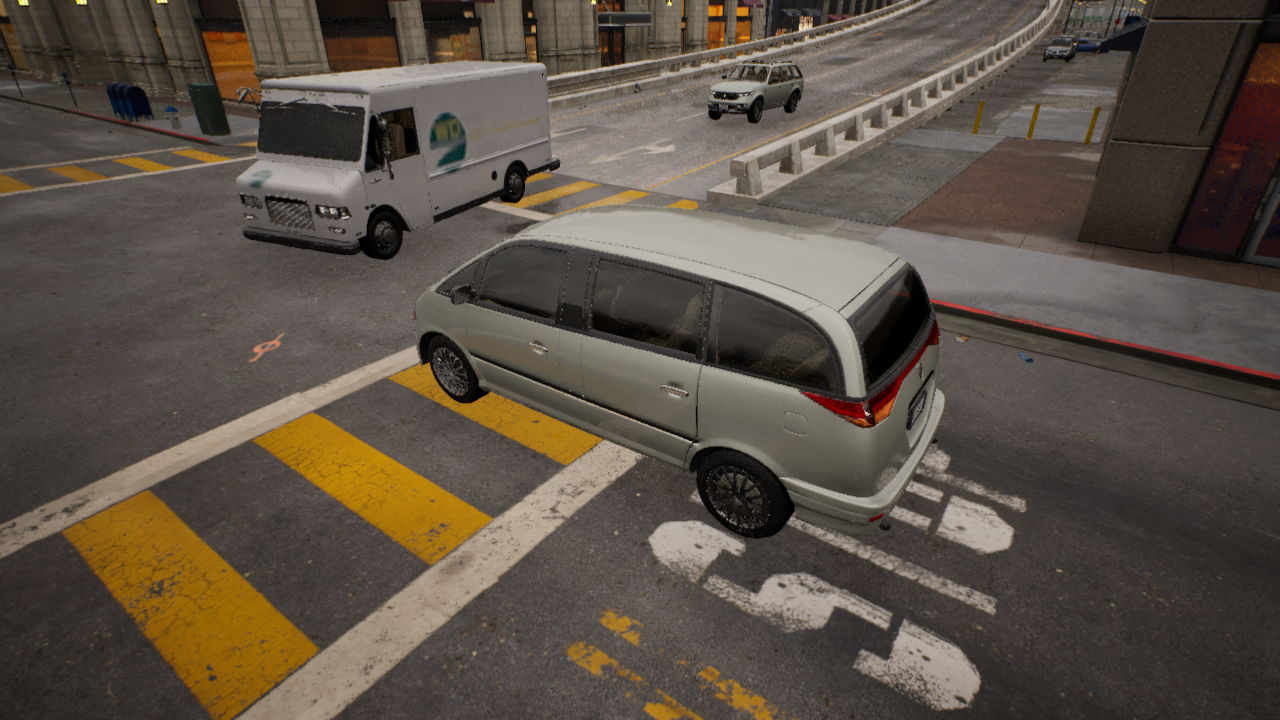
Venue: residential
Lighting: golden hour
Vehicle rig: minivan